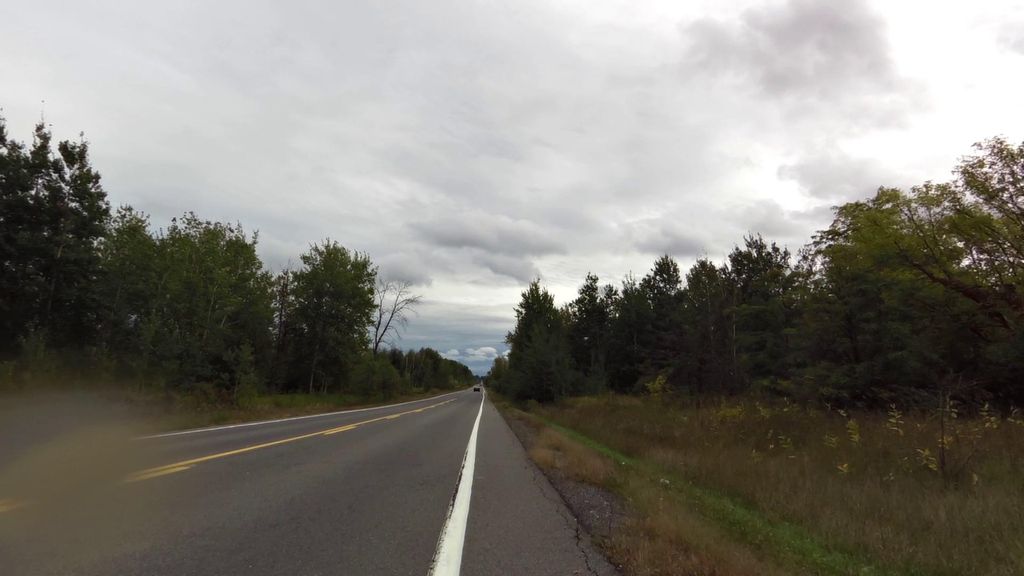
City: ottawa-gatineau